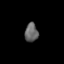
Tissue: skin
Cell type: Epithelial cells
Senescence score: 0.6836
Nuclear area (px): 247
Mean DAPI intensity: 99.453